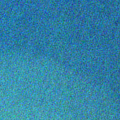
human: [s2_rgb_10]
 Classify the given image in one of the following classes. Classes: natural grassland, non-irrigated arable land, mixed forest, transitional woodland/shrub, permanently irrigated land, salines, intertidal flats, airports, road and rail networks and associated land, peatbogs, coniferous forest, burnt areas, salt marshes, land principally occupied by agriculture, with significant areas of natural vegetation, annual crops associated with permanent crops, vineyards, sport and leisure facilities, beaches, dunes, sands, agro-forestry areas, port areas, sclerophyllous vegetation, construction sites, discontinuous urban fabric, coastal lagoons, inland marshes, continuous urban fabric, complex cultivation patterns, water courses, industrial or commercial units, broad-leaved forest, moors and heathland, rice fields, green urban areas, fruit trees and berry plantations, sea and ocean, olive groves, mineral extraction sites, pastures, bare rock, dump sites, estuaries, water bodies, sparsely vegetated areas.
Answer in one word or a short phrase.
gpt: sea and ocean